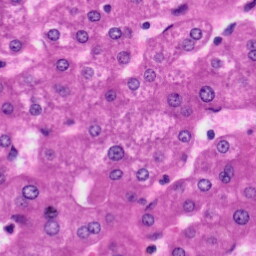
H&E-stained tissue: Liver